Chest X-ray:
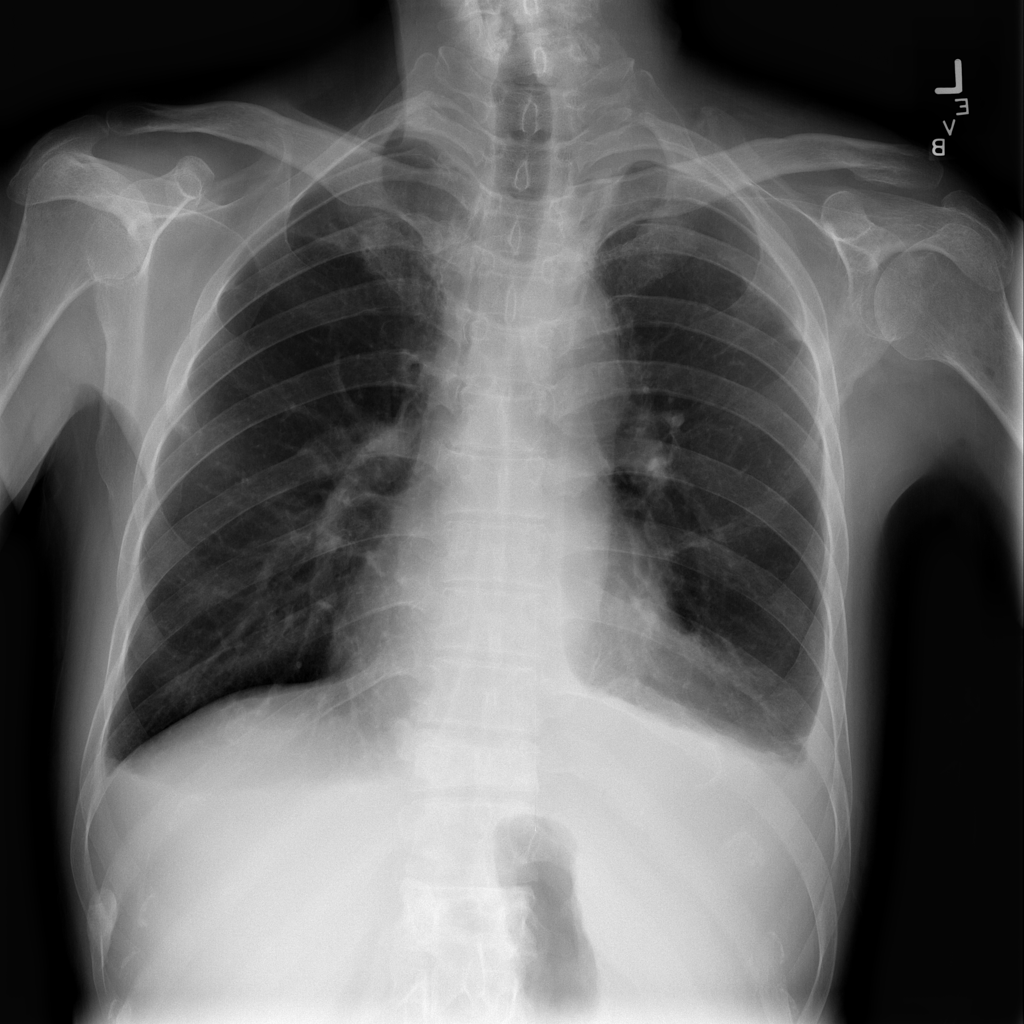
Findings: Effusion, Fracture, Pneumothorax
No abnormal finding: no